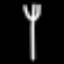
Label: fork